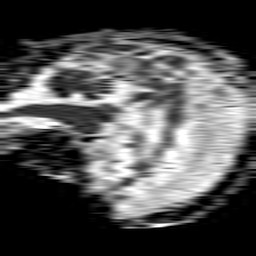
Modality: ADC
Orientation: sagittal
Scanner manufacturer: philips
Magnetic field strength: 1.5 T
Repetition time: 4.6 s
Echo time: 0.08517 s